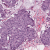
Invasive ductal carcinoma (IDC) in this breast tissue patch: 1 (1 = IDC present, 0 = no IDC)